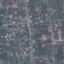
Land use / land cover class: Residential